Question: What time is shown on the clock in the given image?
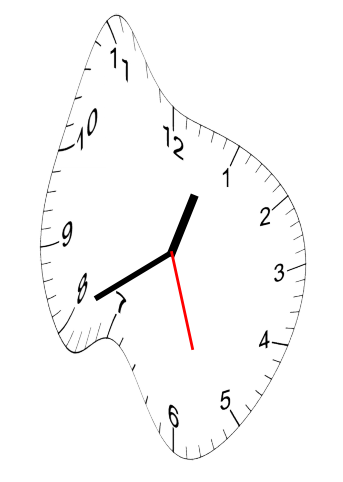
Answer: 12:40:27